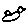
Label: bird